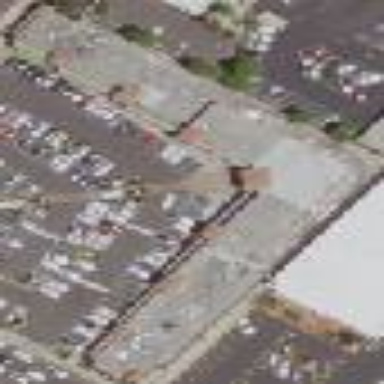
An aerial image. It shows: Retail building categorized as commercial.